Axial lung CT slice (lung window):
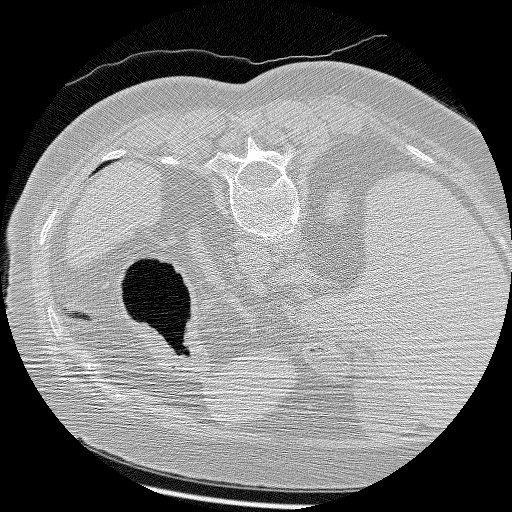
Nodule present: no